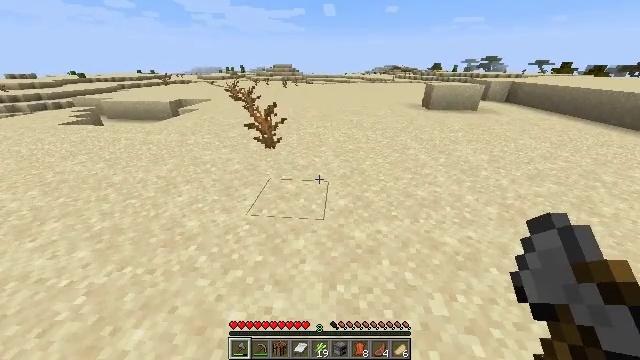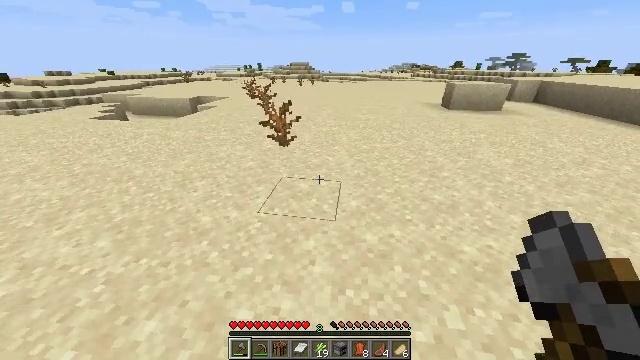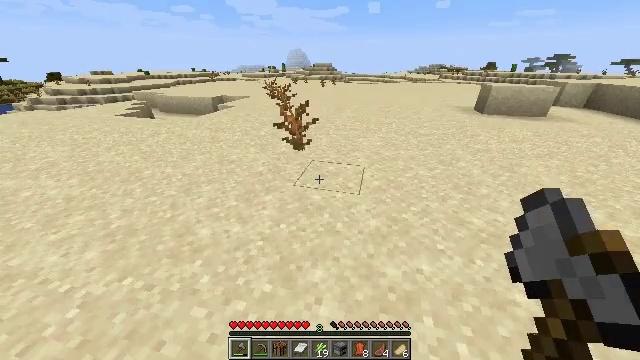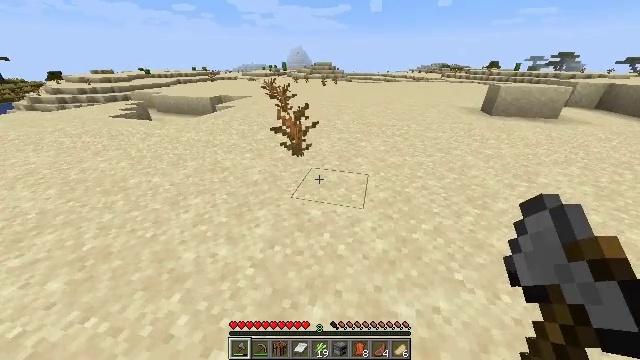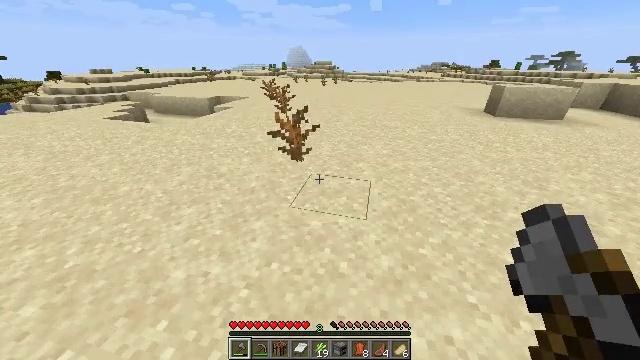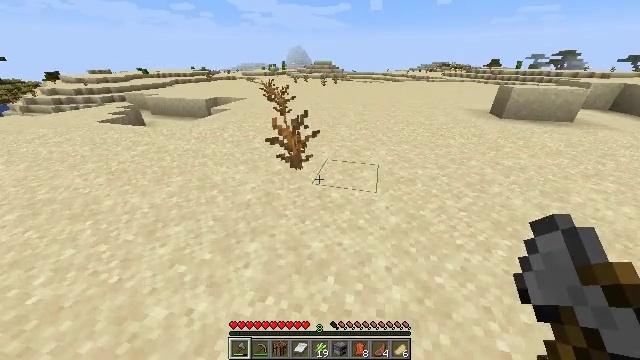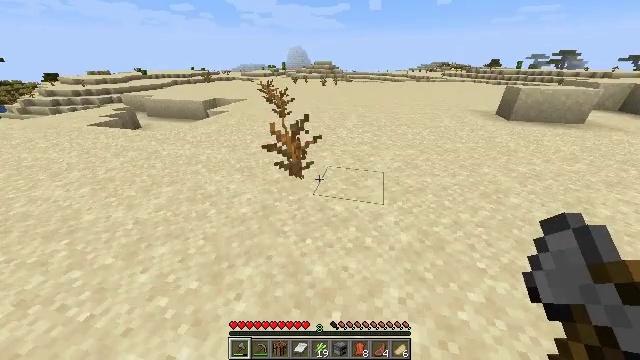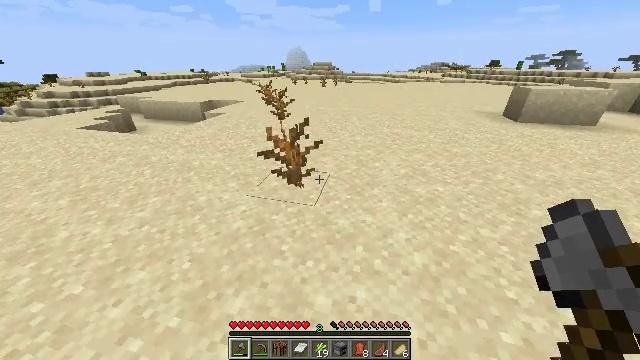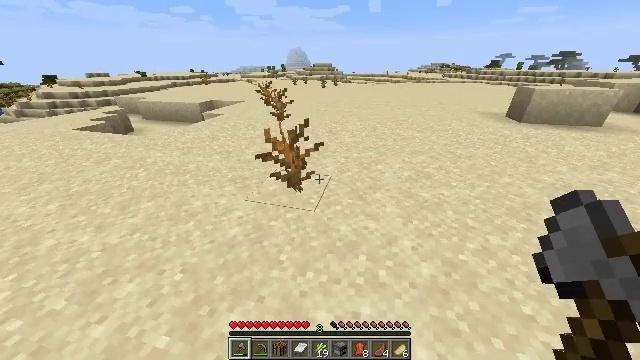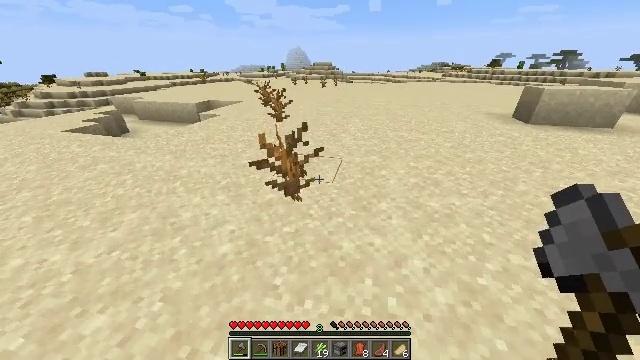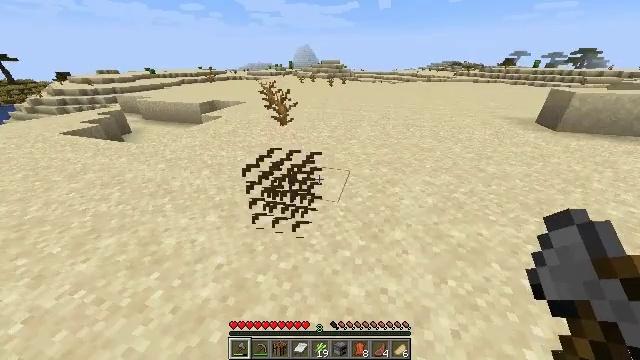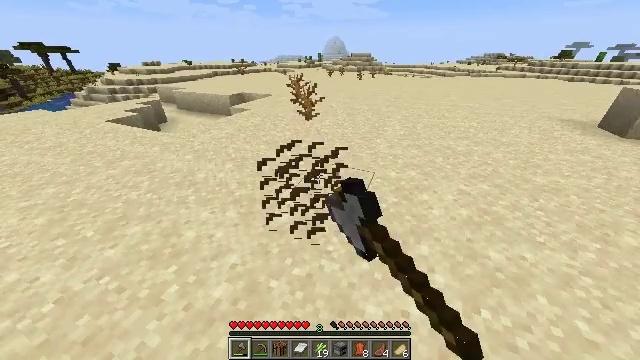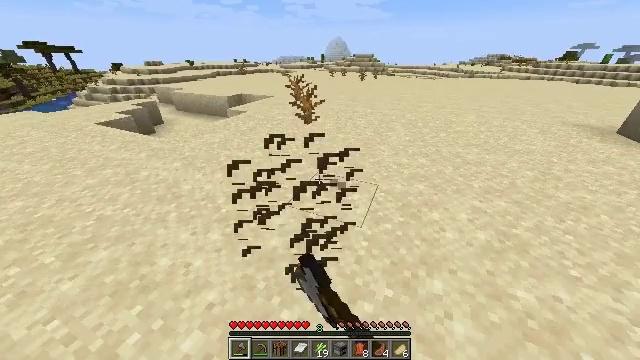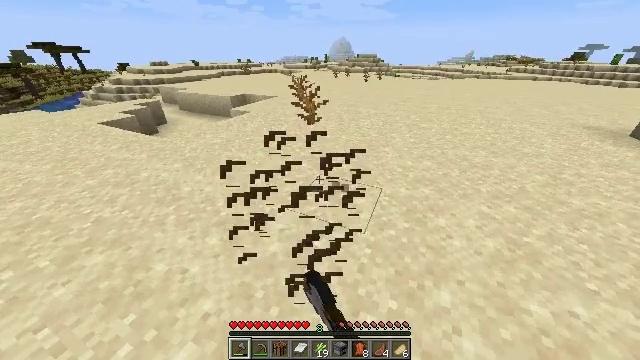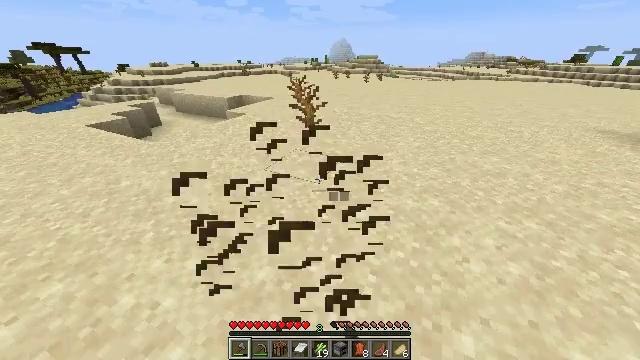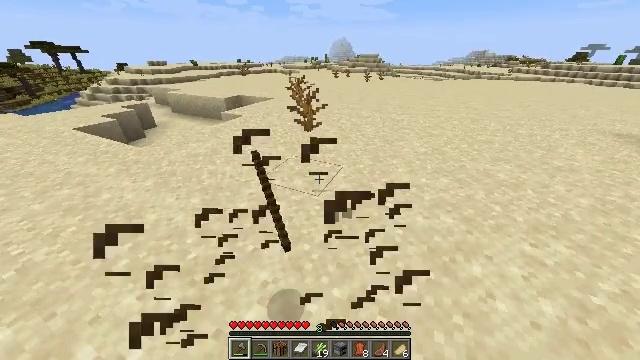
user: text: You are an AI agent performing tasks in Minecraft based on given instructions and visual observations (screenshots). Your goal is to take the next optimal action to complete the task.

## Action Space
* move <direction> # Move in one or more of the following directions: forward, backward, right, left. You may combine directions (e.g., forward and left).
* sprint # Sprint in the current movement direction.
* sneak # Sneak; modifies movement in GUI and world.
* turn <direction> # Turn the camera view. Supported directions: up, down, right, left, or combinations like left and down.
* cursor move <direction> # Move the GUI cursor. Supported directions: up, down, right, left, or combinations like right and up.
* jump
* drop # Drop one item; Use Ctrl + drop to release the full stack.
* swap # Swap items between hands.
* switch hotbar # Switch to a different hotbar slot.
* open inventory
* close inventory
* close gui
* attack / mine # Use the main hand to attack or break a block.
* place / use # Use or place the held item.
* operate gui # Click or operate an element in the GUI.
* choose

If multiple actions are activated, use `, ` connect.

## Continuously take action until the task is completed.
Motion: motion action
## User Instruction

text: Left click to mine the dead bush.
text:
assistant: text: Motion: move forward, sprint, turn left
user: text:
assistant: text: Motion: move forward, sprint, turn left
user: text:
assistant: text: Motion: move forward, sprint
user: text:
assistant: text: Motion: move forward, sprint
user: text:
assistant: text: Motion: move forward, sprint
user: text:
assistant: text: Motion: move forward, sprint
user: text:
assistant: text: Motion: move forward, sprint
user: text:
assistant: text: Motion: move forward, sprint
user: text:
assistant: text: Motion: move forward, sprint
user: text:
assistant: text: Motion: move forward, sprint, turn left, attack / mine
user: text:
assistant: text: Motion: move forward, sprint, turn left and down, attack / mine
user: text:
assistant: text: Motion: move forward, sprint, attack / mine
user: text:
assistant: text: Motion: move forward, sprint
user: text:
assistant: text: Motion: move forward, sprint
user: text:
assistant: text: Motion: move forward, sprint
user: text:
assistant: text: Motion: move forward, sprint, attack / mine
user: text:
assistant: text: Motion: move forward, sprint, attack / mine
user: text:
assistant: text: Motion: move forward, sprint, attack / mine
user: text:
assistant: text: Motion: move forward, sprint
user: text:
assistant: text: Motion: move forward, sprint, turn left and up
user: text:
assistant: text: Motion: move forward, sprint
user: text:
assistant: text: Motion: move forward, sprint, attack / mine
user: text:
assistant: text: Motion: move forward, sprint, attack / mine
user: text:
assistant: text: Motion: move forward, sprint, attack / mine
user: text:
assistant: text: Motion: move forward, sprint
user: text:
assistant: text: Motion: move forward, sprint, attack / mine
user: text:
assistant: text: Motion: move forward, sprint, attack / mine
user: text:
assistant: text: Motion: move forward, sprint, attack / mine
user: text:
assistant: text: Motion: move forward, sprint, turn left, attack / mine
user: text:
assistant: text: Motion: move forward, sprint, turn left